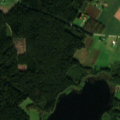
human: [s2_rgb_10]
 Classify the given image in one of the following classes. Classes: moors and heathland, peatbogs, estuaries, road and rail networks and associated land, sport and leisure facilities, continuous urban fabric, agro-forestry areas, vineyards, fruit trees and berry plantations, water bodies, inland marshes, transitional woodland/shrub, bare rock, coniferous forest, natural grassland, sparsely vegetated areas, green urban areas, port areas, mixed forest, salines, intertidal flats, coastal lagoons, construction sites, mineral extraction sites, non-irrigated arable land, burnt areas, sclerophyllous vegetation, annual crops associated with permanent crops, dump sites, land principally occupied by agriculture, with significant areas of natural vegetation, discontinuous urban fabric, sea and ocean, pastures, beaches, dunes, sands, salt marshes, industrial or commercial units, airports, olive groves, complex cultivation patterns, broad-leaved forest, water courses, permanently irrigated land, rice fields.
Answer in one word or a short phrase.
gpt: complex cultivation patterns, land principally occupied by agriculture, with significant areas of natural vegetation, coniferous forest, mixed forest, water bodies